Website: macys
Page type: customer-info-address
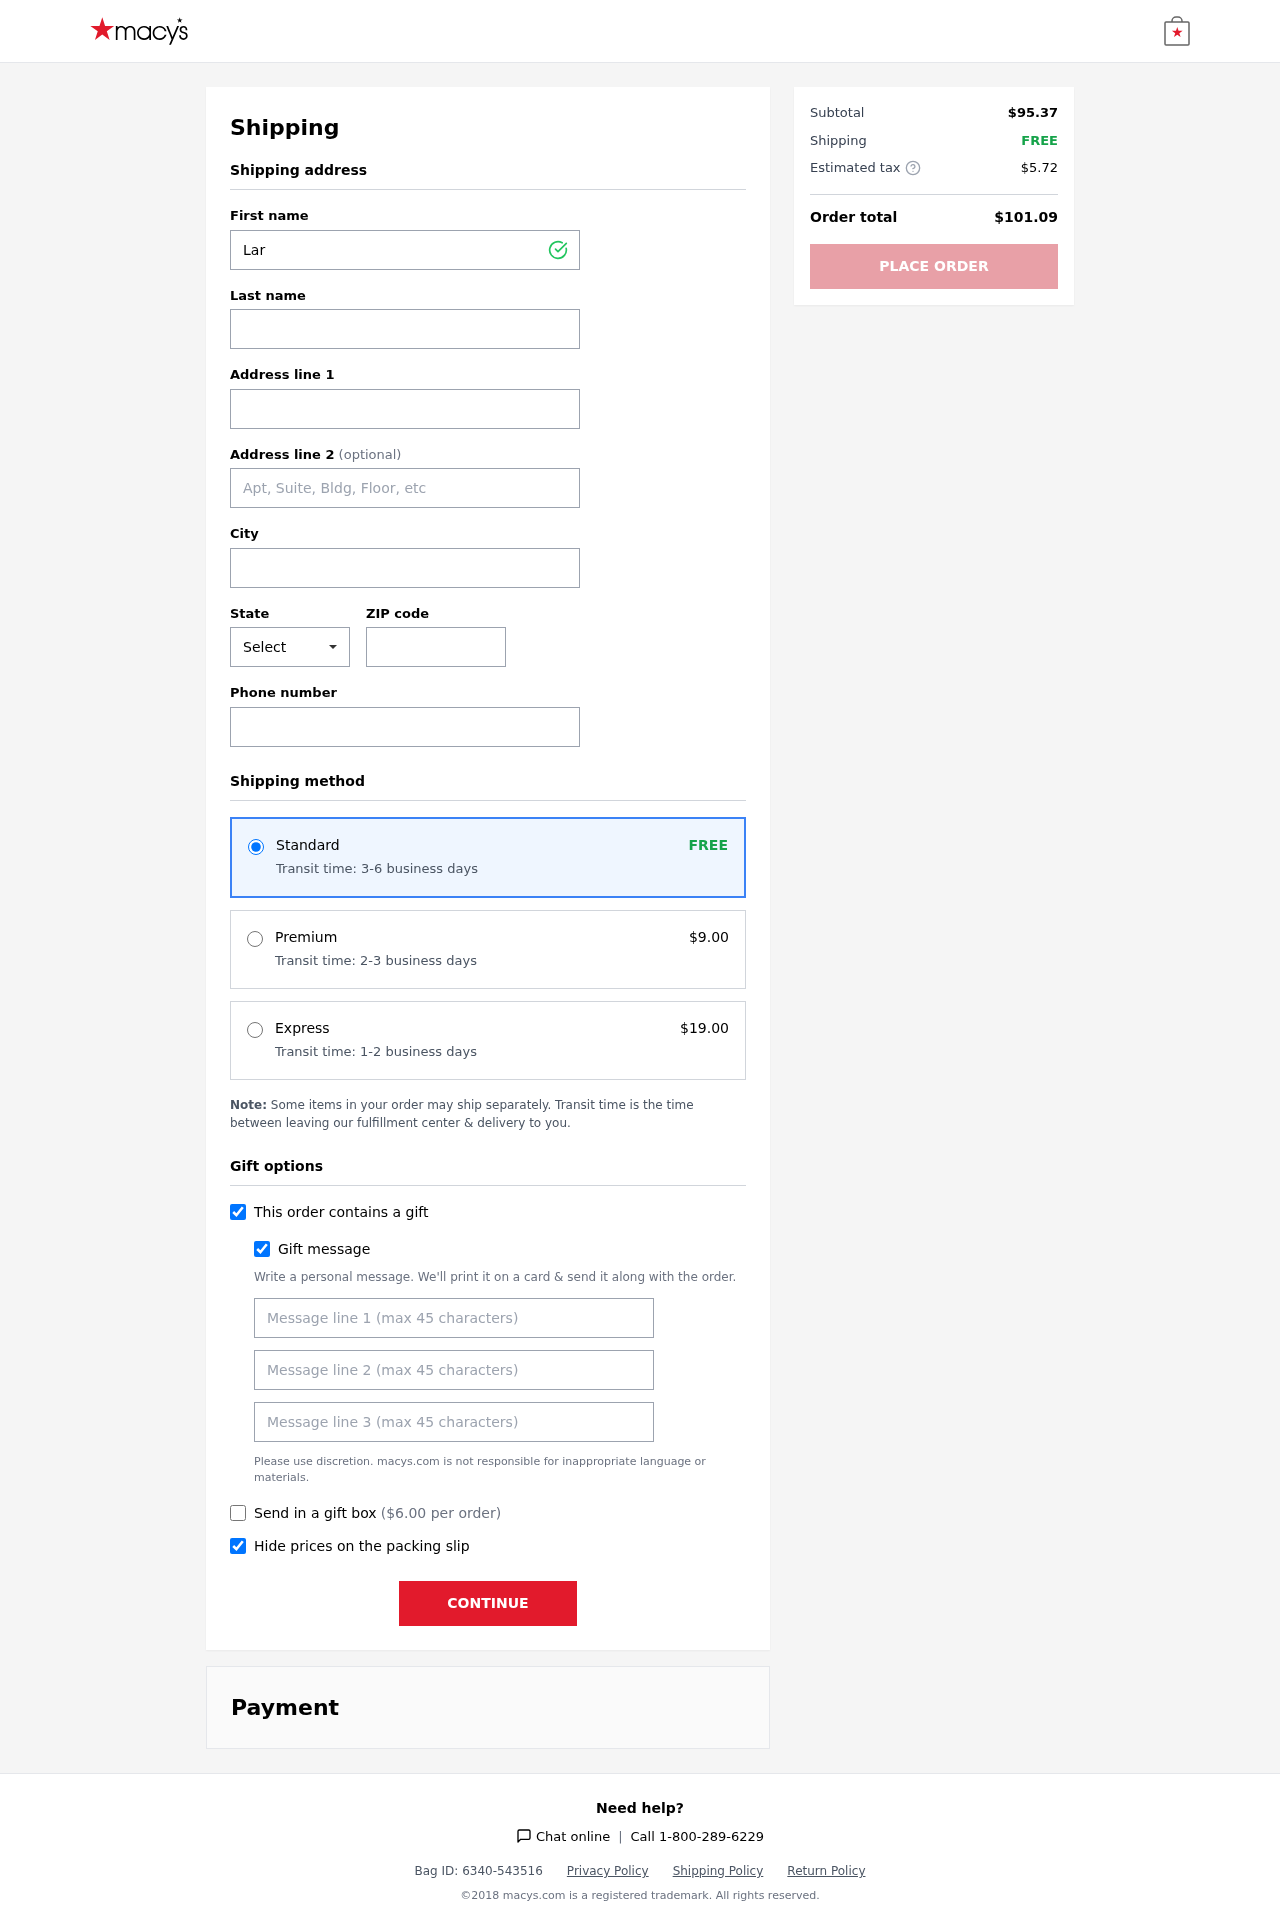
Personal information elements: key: PII_CITY
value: Wendystad
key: PII_FIRSTNAME
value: Larry
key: PII_GIFT_MESSAGE
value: Hey Daniel, I remember you mentioning your love for tacos, so I thought these would be perfect for your next cook-up! Can’t wait to see what delicious creations you whip up. Enjoy!  Larry
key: PII_LASTNAME
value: Odom
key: PII_PHONE
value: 3564459119
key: PII_POSTCODE
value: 18311
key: PII_STATE_ABBR
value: DC
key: PII_STREET
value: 270 Jesse Point Suite 565
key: PII_STREET2
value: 880 Ferguson Camp
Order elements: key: ORDER_SHIPPING_STANDARD
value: FREE
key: ORDER_SHIPPING_STANDARD_TIME
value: Transit time: 3-6 business days
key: ORDER_SHIPPING_PREMIUM
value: $9.00
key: ORDER_SHIPPING_PREMIUM_TIME
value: Transit time: 2-3 business days
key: ORDER_SHIPPING_EXPRESS
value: $19.00
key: ORDER_SHIPPING_EXPRESS_TIME
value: Transit time: 1-2 business days
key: ORDER_GIFT_BOX_FEE
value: $6.00
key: ORDER_SUBTOTAL
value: $95.37
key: ORDER_SHIPPING_COST
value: FREE
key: ORDER_TAX
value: $5.72
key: ORDER_TOTAL
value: $101.09